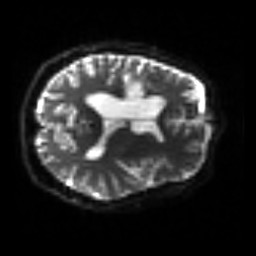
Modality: sbref
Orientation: axial
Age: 39
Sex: male
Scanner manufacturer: siemens
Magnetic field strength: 3 T
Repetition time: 3.2 s
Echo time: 0.081 s